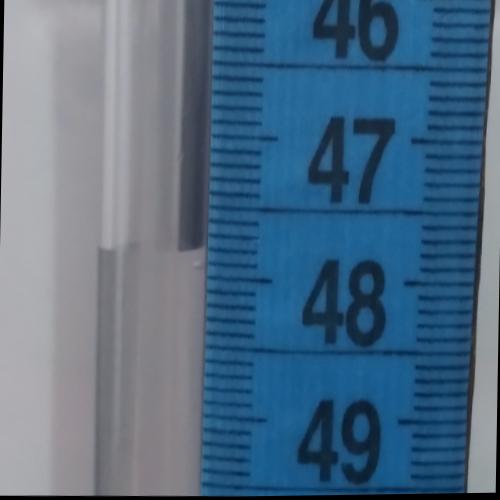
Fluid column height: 47.8 cm